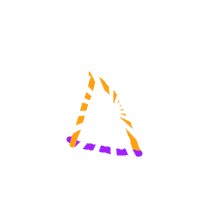
Shape: triangle